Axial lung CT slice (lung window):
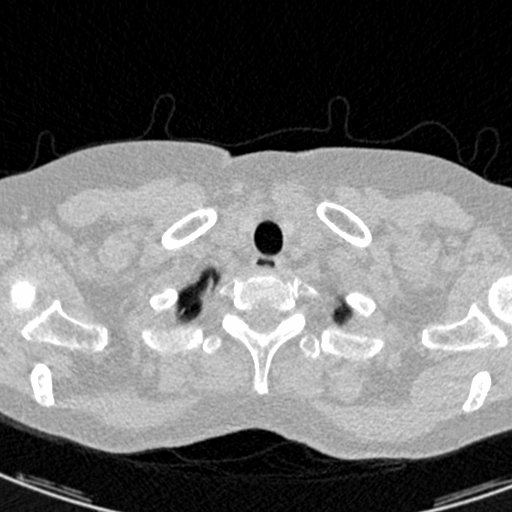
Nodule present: no